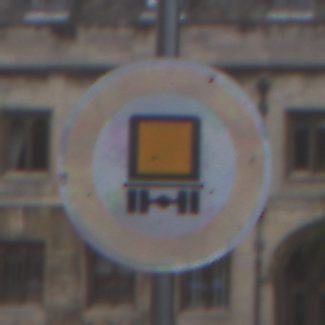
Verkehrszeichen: VerbotKennzeichnungspflichtigeKraftfahrzeugeGefaehrlicheGueter
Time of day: Midday
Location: Outdoor (Urban)
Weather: Overcast
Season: NotSpecified
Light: Natural